Field crop: maize
Growth stage: 2
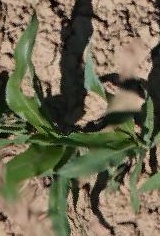
Species: maize